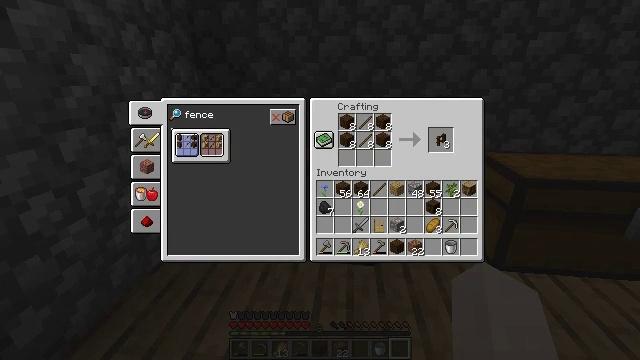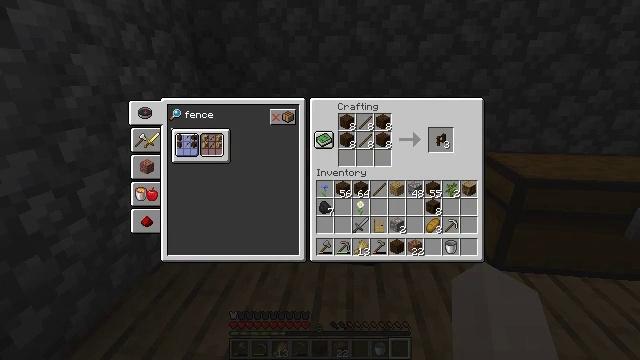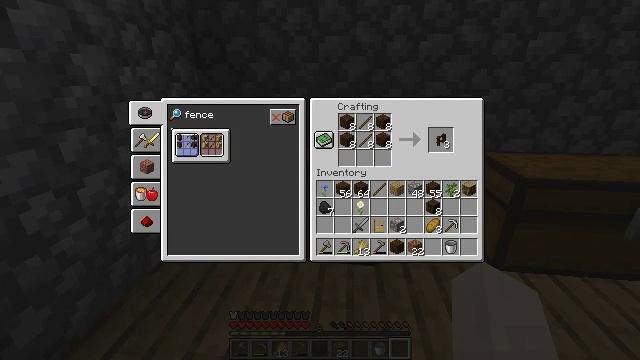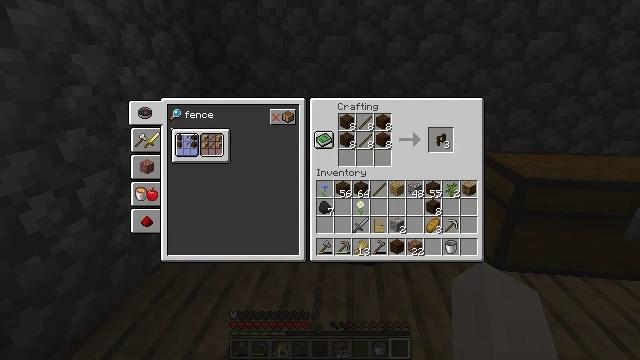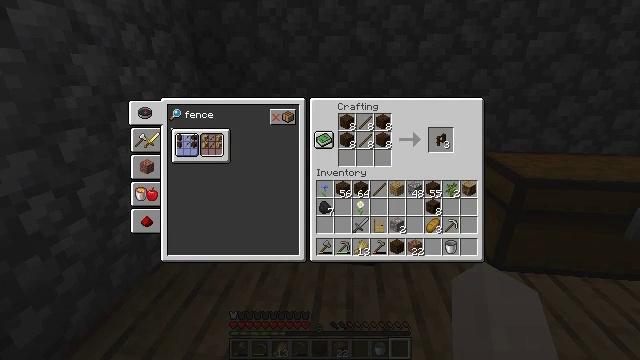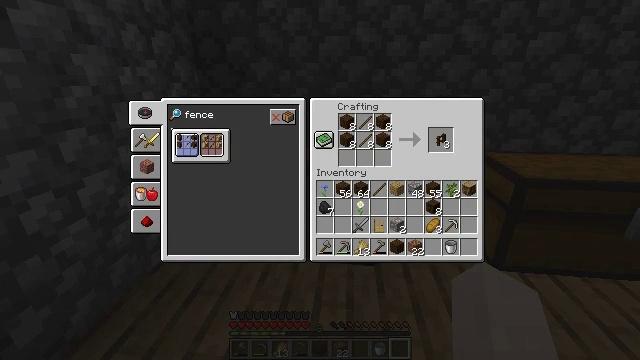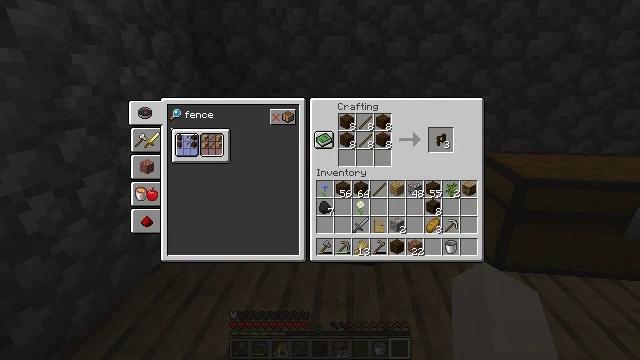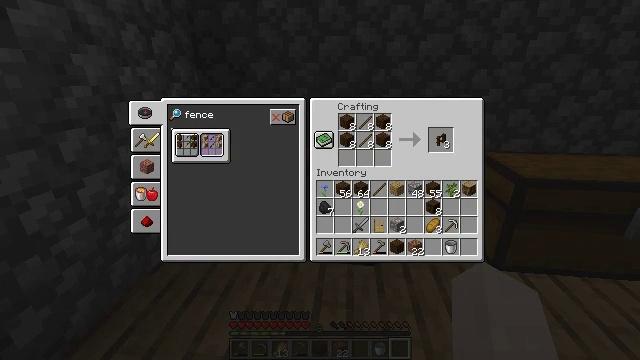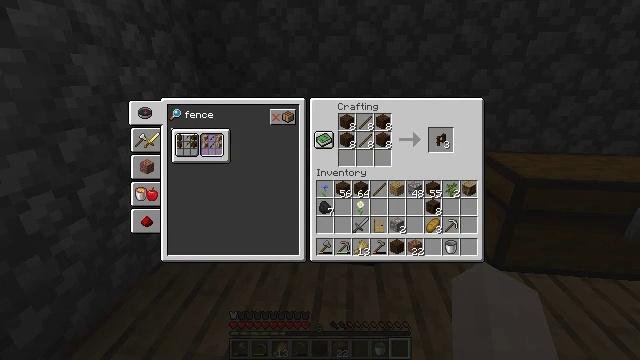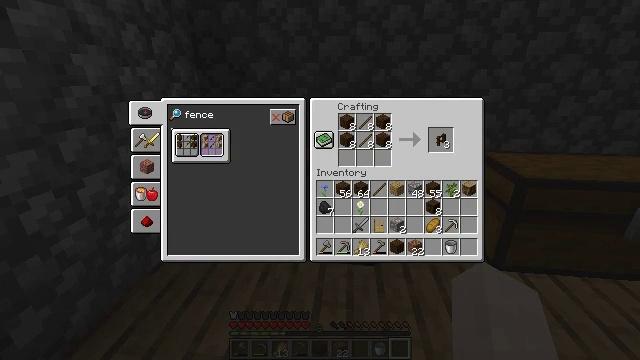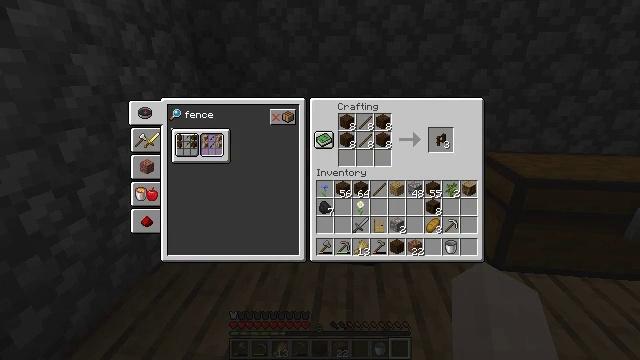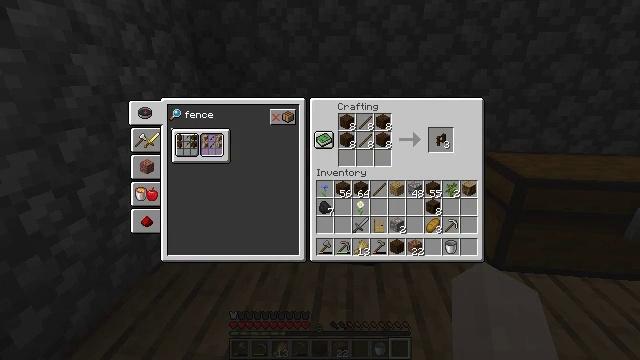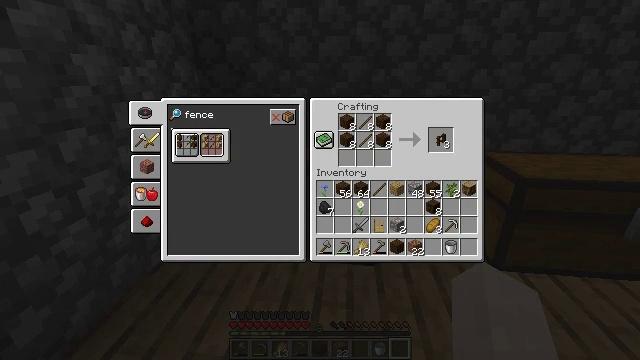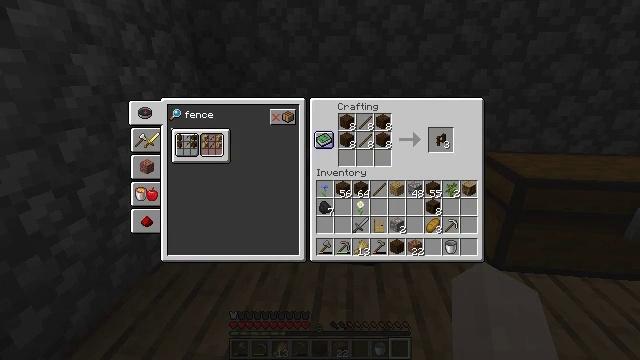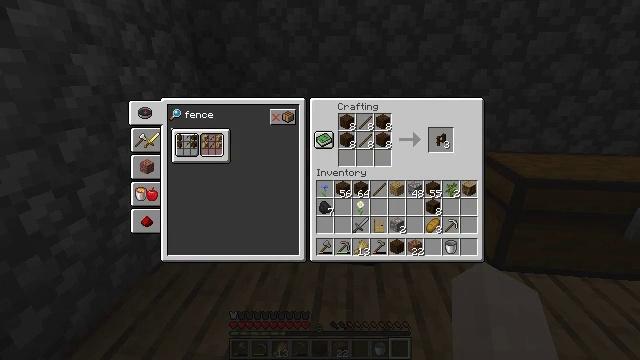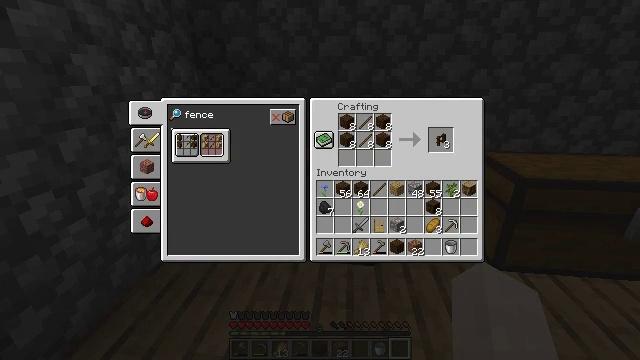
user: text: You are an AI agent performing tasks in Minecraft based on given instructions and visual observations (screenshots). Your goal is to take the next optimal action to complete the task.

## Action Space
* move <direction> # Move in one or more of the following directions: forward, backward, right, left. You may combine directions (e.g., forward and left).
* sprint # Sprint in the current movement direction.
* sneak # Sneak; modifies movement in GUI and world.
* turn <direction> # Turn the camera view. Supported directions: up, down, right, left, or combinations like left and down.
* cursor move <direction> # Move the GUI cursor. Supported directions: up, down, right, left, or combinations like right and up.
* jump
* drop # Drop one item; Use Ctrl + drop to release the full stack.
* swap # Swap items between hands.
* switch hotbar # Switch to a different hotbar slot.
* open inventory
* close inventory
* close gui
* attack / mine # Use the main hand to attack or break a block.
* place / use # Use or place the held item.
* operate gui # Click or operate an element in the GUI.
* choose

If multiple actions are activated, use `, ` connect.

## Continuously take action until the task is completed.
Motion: motion action
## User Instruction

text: Make a dark oak fence using dark oak planks and sticks.
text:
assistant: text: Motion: operate gui
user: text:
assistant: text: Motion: operate gui
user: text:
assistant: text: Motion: operate gui
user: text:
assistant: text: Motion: operate gui
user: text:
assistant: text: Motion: no_op
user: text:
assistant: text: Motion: no_op
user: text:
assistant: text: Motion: cursor move right
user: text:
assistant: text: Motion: no_op
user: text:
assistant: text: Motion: no_op
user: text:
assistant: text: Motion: no_op
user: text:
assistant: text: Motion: no_op
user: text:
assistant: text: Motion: cursor move right
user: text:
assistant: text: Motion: cursor move right
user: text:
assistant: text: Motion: cursor move right
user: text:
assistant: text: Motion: cursor move right
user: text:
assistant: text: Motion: no_op
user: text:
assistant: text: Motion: no_op
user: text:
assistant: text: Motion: sneak
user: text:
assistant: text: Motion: sneak
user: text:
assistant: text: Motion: sneak
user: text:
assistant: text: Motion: sneak
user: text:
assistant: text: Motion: sneak
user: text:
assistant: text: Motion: sneak, operate gui
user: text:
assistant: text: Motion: sneak, operate gui
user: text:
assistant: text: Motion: sneak, operate gui
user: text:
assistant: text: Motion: sneak
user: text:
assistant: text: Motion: sneak
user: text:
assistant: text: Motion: sneak
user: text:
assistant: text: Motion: sneak
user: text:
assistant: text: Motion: sneak